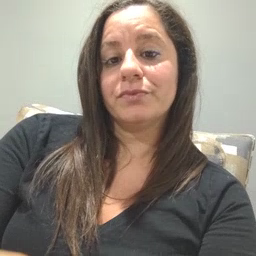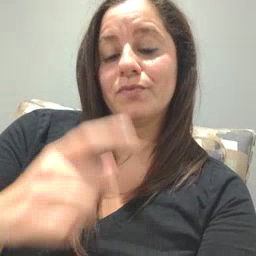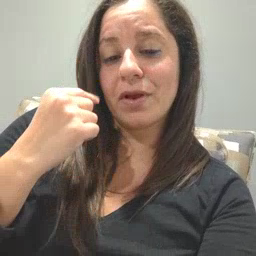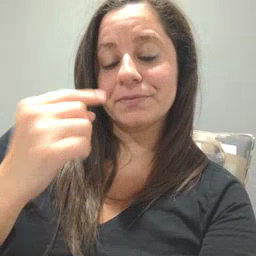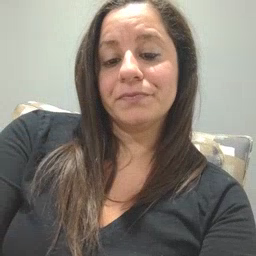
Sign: cry